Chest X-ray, PA view. Patient: 75 years old, sex M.
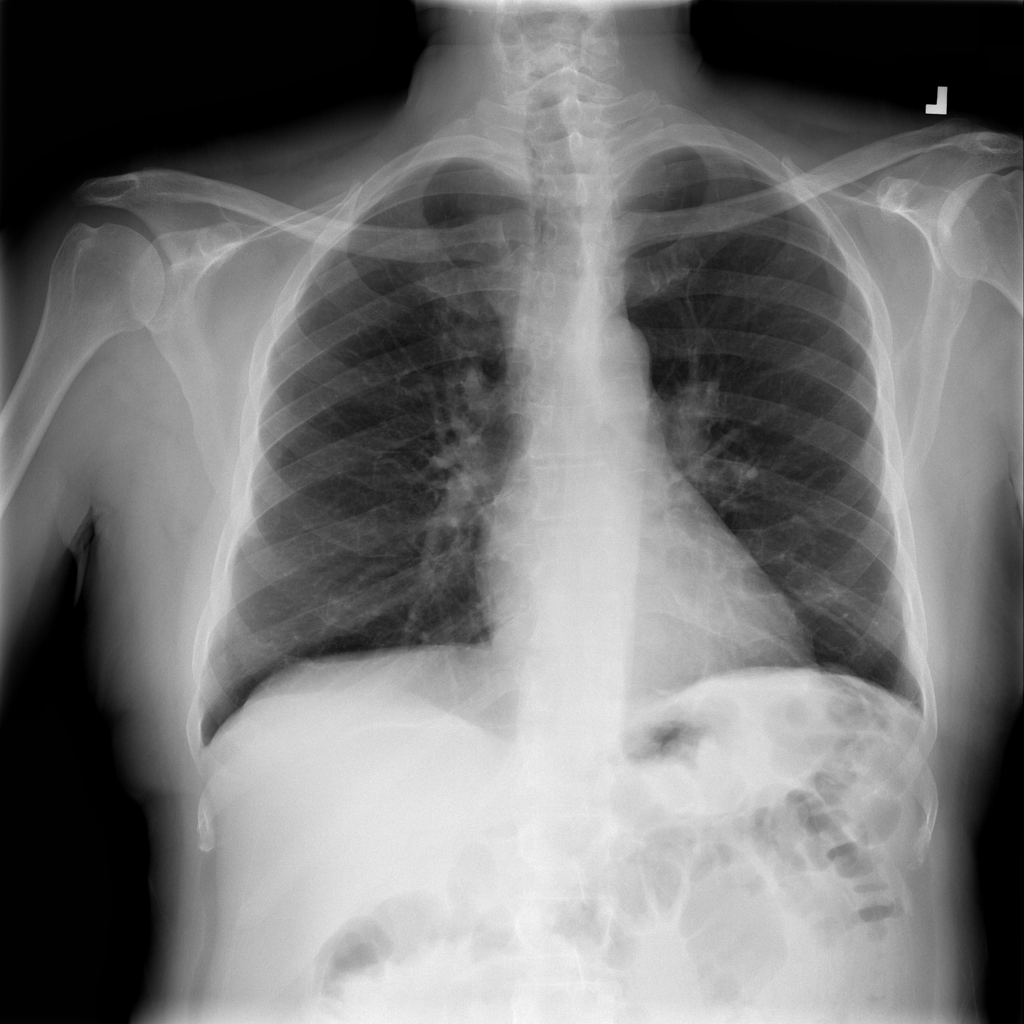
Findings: Atelectasis